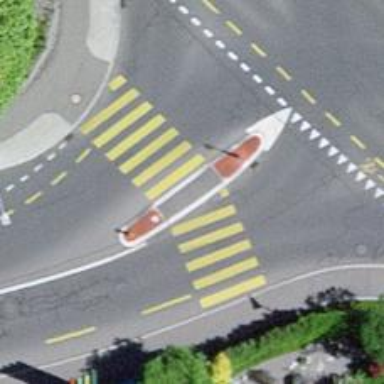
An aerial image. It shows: Zebra crossing on the road.